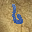
Label: 6